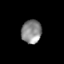
Tissue: skin
Cell type: Others
Senescence score: 0.7222
Nuclear area (px): 465
Mean DAPI intensity: 138.191